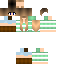
A female human skin with medium skin, wearing brown long hair dressed in a blue tshirt and brown pants, featuring a closed mouth.